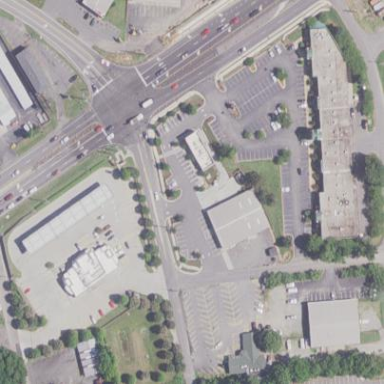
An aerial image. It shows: Retail area.